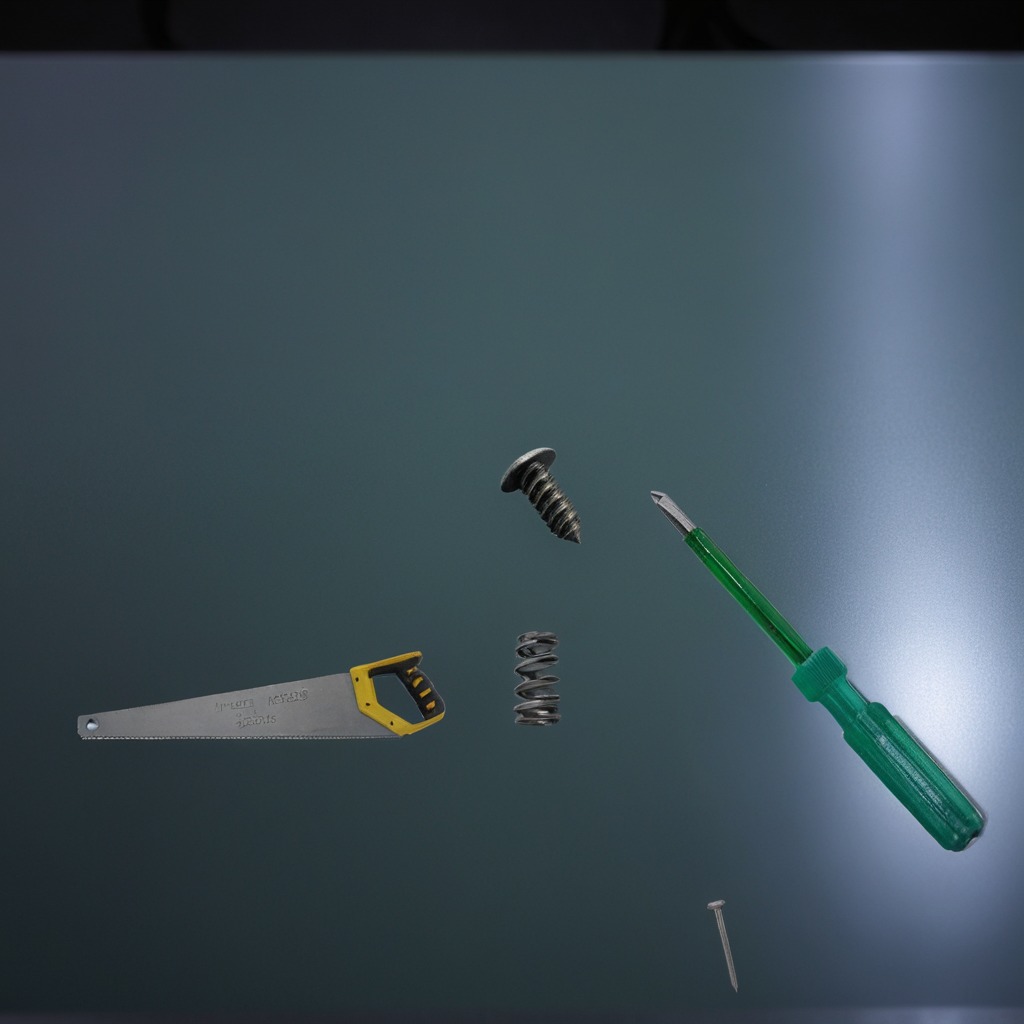
A metal machine screw, an iron nail, a coiled metal spring, a handheld metal saw, and a screwdriver are lying on the clean empty table in a railway signal maintenance room.